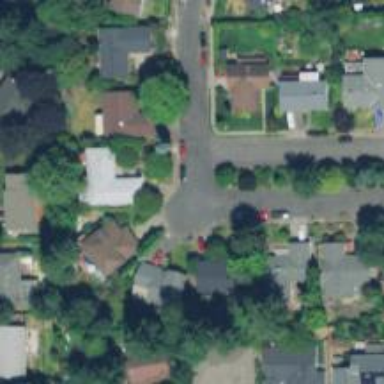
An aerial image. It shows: Residential road with sidewalk on the left.